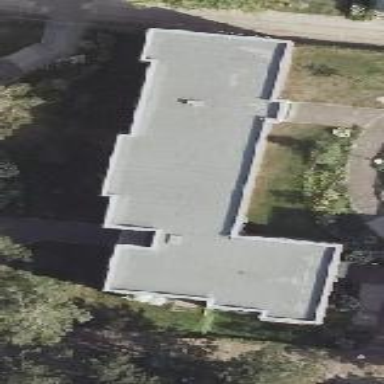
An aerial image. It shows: Apartment building with flat roof.